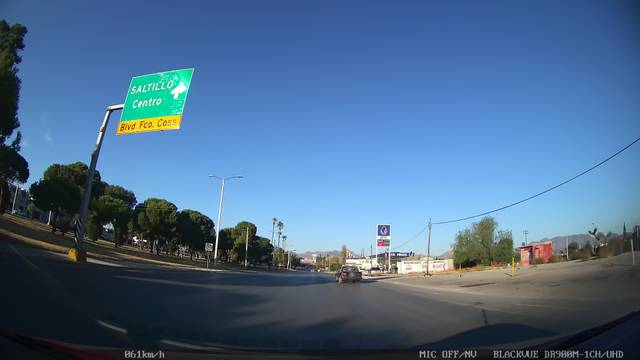
Region: Mexico
Coordinates: 25.427, -100.976